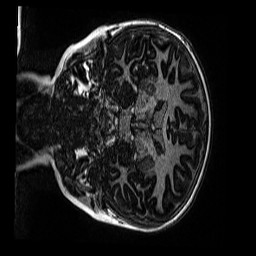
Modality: MP2RAGE
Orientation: coronal
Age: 9
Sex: female
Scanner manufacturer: siemens
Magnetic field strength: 3 T
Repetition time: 4 s
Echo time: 0.00299 s